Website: lowes
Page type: customer-info-address
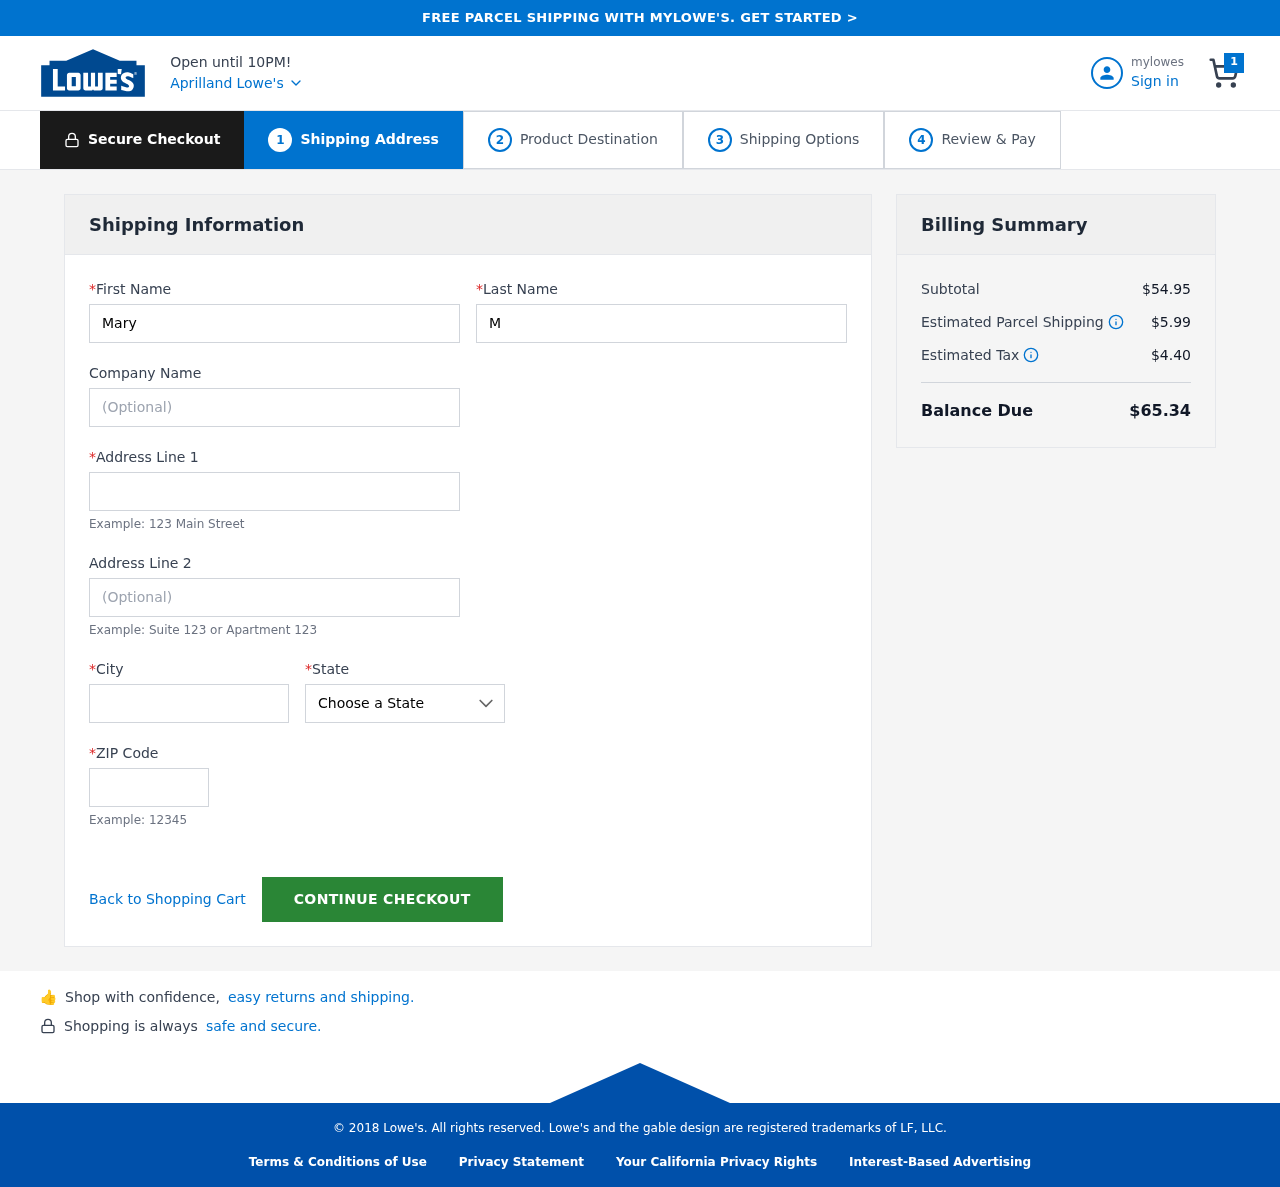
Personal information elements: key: PII_CITY
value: Aprilland
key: PII_COMPANY
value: Mathis LLC
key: PII_FIRSTNAME
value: Mary
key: PII_LASTNAME
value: Myers
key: PII_POSTCODE
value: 13254
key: PII_STATE
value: MP
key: PII_STREET
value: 901 Ryan Path
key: PII_STREET2
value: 957 Edward Spur
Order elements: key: ORDER_NUM_ITEMS
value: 1
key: ORDER_SUBTOTAL
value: $54.95
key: ORDER_SHIPPING_COST
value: $5.99
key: ORDER_TAX
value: $4.40
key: ORDER_TOTAL
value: $65.34